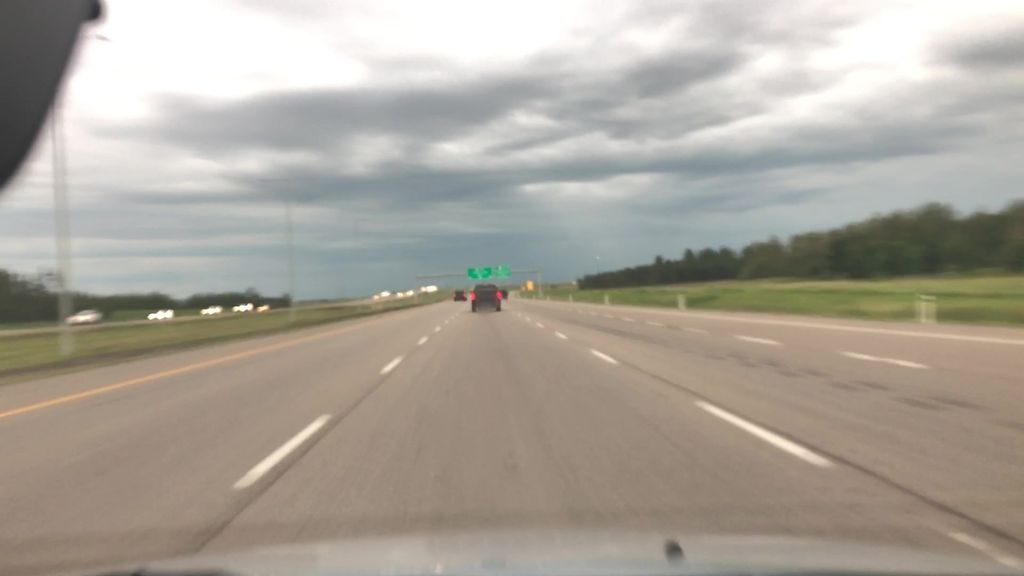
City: edmonton